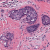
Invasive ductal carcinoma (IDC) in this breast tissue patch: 0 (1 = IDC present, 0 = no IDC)